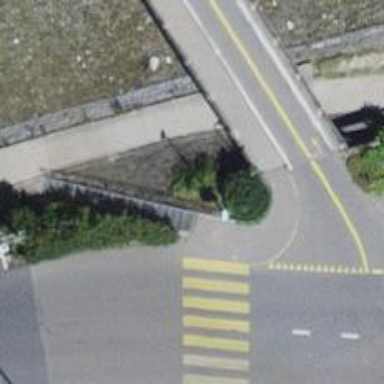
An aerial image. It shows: Set of steps on the road.